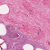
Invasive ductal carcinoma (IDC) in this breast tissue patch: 0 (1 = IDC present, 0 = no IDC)